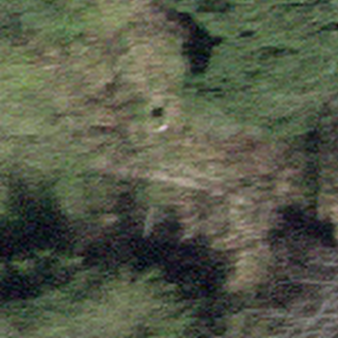
Label: other